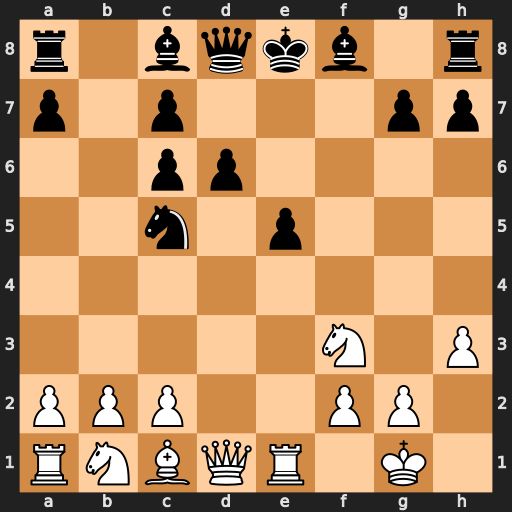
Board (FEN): r1bqkb1r/p1p3pp/2pp4/2n1p3/8/5N1P/PPP2PP1/RNBQR1K1
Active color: w
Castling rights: kq
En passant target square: -
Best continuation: Nxe5 dxe5 Qh5+ g6 Qxe5+ Qe7 Qc3 Be6 Qxh8